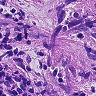
Metastatic tissue present: yes